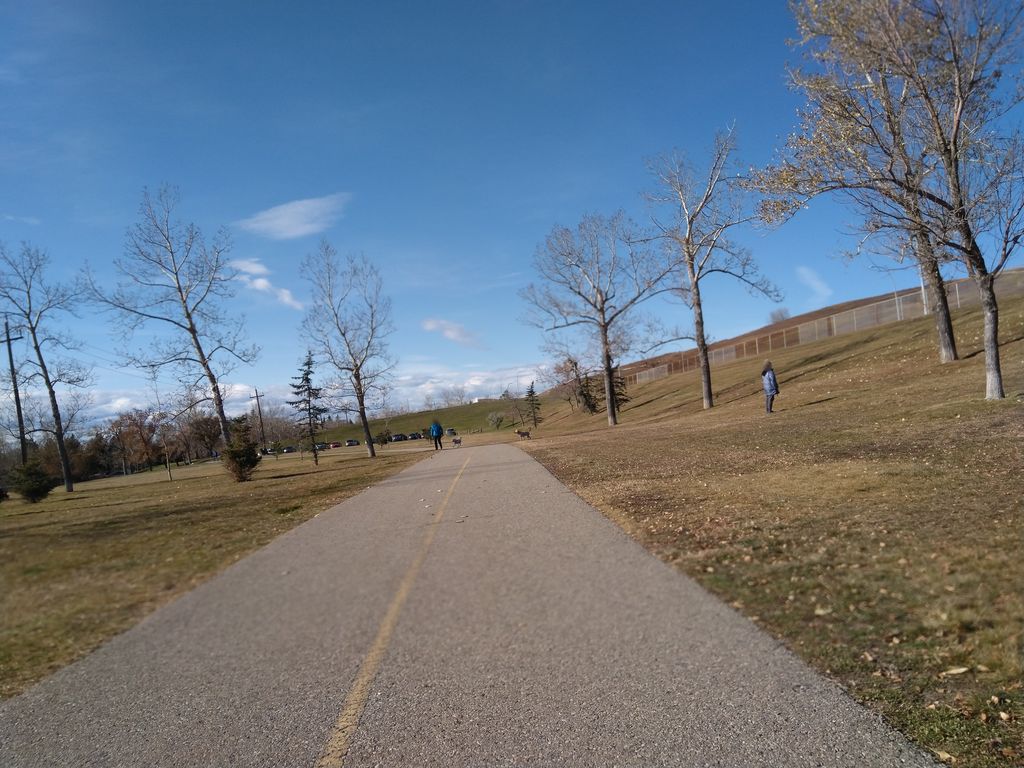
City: calgary